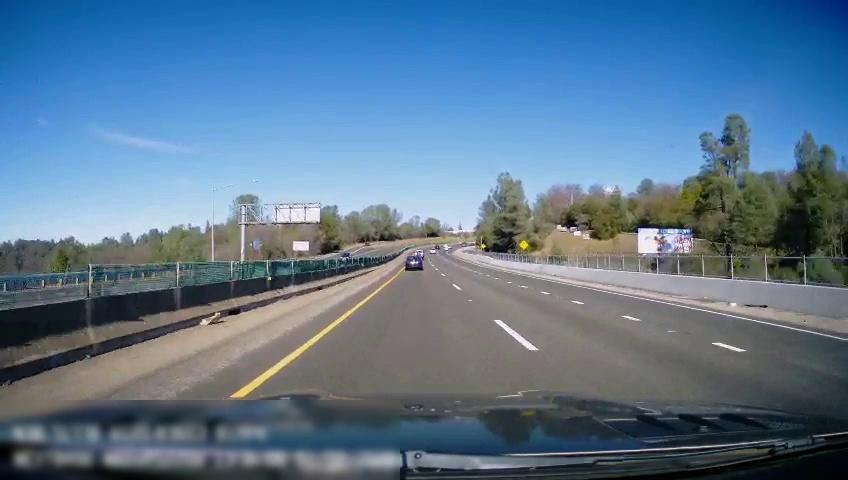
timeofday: Day
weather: Sunny
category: Drivable Space
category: Vehicles | Car
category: Vehicles | SUV
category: Lanes | Current Lane
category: Lanes | Current Lane
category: Lanes | Alternate Lane
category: Lanes | Alternate Lane
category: Traffic | Signs